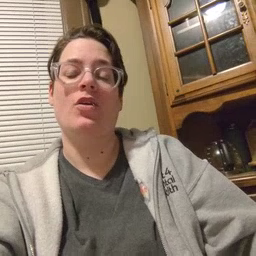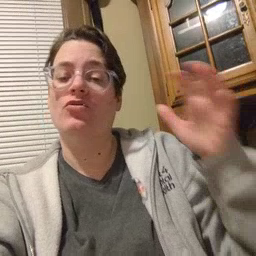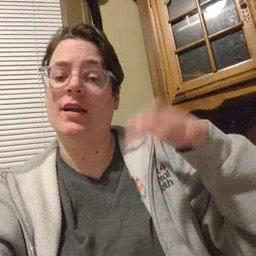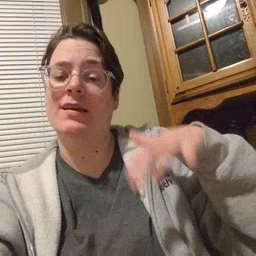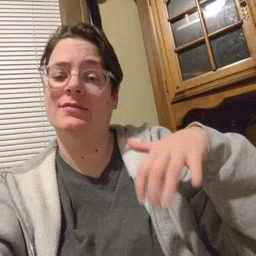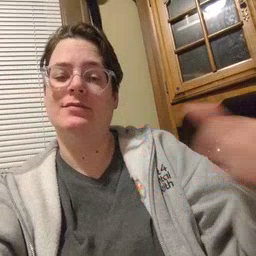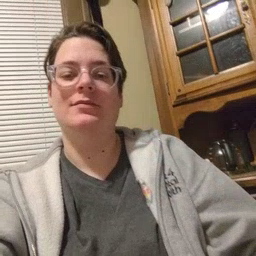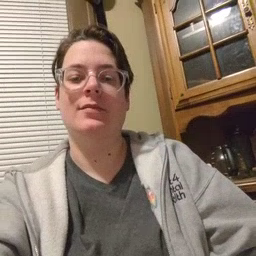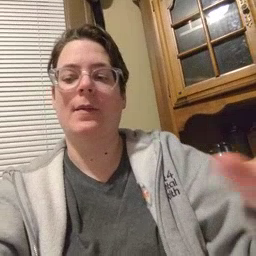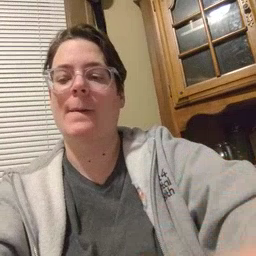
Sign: rain